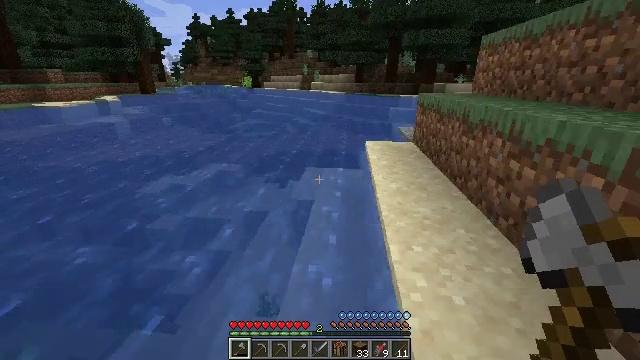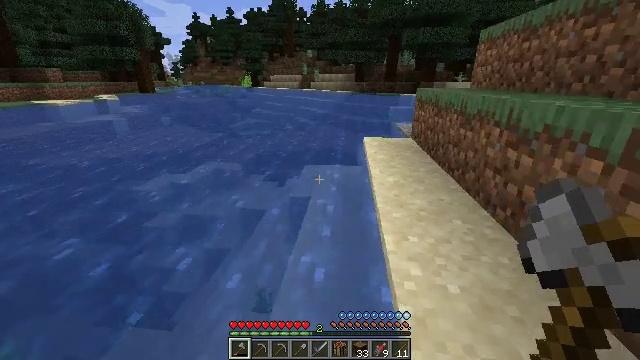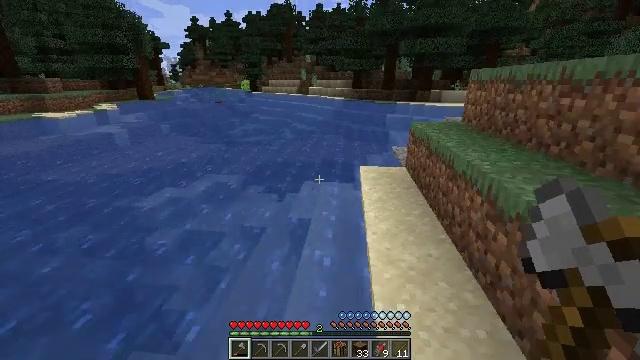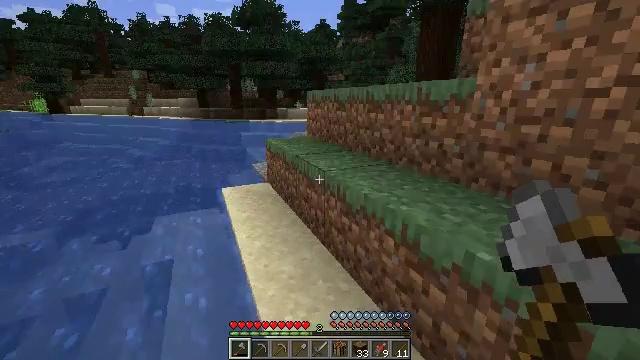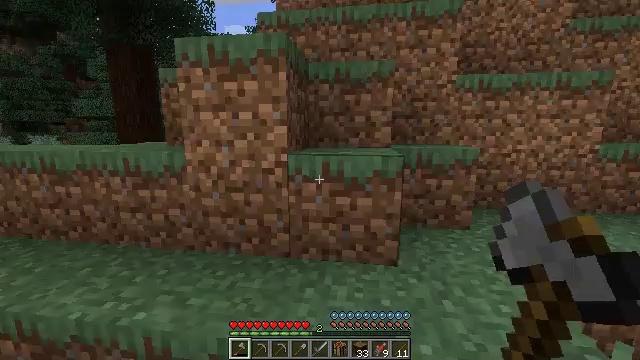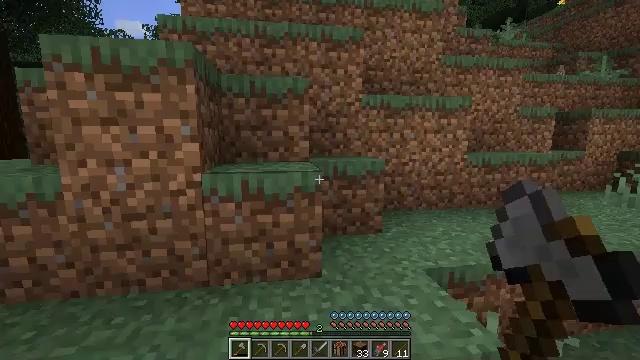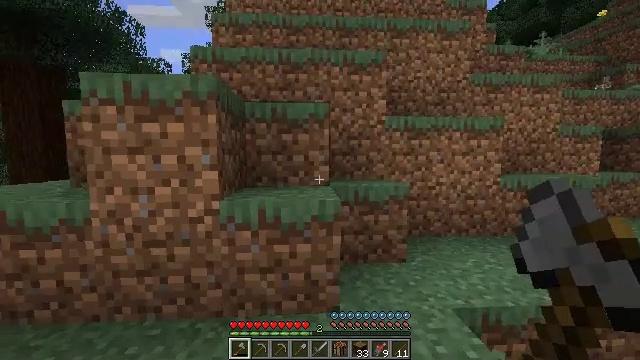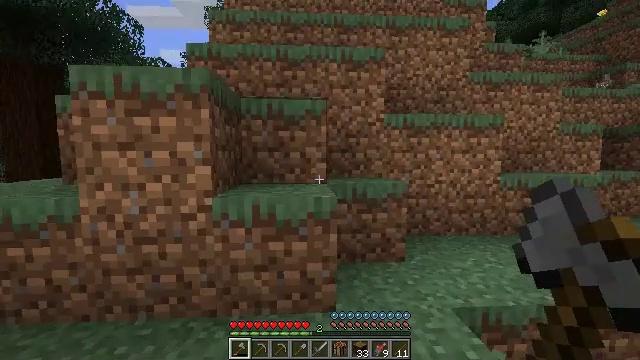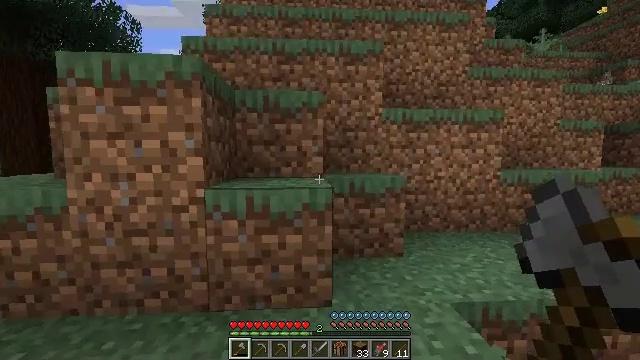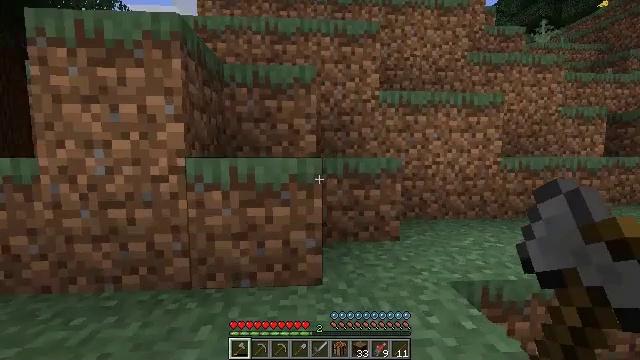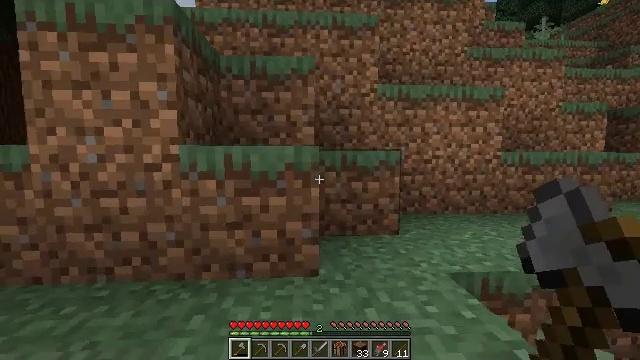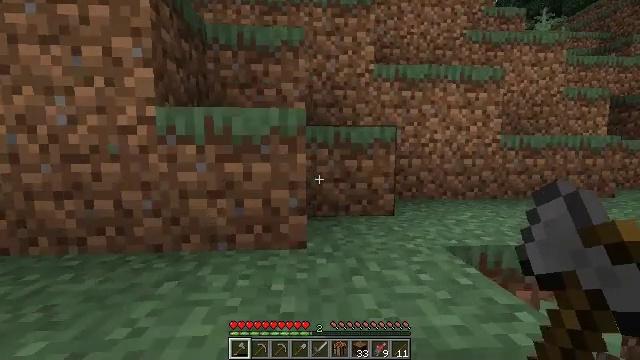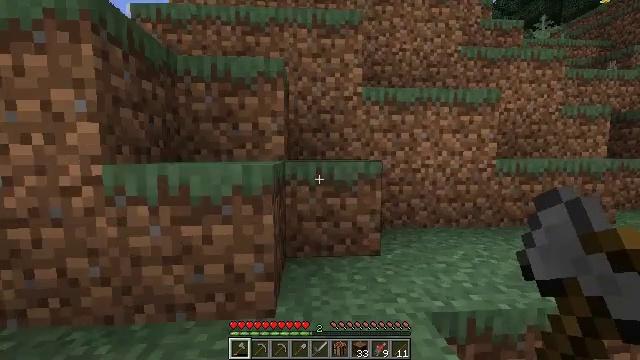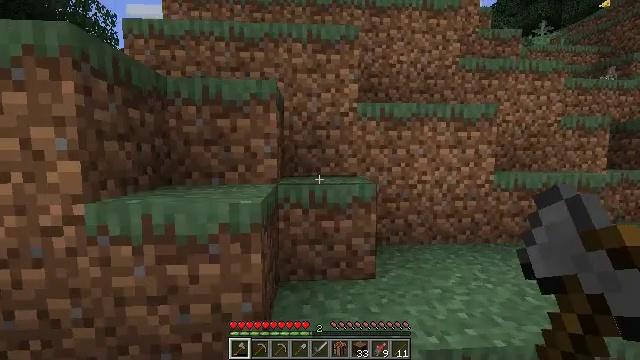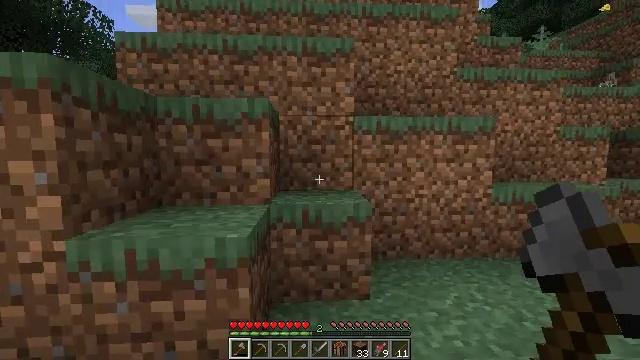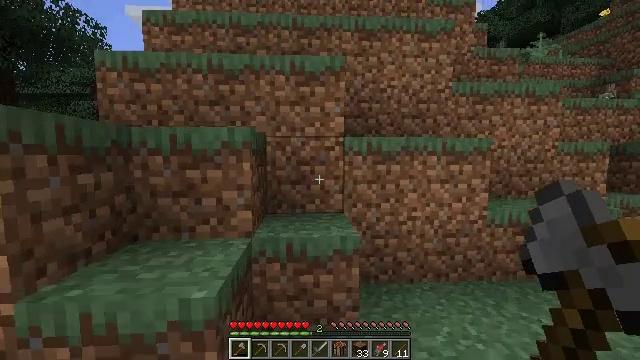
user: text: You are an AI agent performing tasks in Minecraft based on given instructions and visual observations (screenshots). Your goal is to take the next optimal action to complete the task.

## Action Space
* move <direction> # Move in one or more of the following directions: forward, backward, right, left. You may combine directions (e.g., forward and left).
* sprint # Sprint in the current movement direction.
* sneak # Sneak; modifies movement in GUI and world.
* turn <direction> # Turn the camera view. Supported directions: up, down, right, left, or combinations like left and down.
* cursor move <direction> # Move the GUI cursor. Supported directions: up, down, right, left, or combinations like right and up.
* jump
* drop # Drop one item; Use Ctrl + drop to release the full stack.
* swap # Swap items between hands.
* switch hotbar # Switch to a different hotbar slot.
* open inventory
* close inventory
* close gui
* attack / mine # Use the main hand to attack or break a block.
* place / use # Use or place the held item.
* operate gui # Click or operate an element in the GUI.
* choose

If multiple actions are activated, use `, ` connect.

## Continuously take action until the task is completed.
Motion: motion action
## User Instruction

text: Hunt animals.
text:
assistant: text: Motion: move right, jump
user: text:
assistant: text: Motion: move right, jump
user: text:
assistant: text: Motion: move right, turn right and up
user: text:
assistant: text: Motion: move right, turn right and up
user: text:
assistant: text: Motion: move forward and move right, turn right and up
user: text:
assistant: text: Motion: move forward and move right, turn left and up
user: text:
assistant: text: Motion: move forward and move right
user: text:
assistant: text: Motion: move forward and move right, jump
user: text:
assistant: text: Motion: move forward and move right, jump
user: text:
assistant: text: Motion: move forward and move right, jump
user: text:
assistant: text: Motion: move forward and move right, jump
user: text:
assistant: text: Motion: move forward and move right, jump
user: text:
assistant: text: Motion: move forward and move right
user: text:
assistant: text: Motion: move forward and move right
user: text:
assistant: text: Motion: move forward and move right
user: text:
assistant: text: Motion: move forward and move right
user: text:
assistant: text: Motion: move forward and move right
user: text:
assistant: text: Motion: move forward
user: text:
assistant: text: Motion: move forward, jump
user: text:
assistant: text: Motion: move forward, jump
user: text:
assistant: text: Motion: move forward, jump
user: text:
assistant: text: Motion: move forward, jump
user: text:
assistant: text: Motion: move forward, jump
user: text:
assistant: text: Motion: move forward, jump
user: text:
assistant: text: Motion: move forward, jump
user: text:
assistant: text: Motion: move forward, jump
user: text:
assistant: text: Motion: move forward
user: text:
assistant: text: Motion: move forward
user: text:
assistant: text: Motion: move forward, turn right and up
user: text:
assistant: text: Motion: move forward, turn right and up